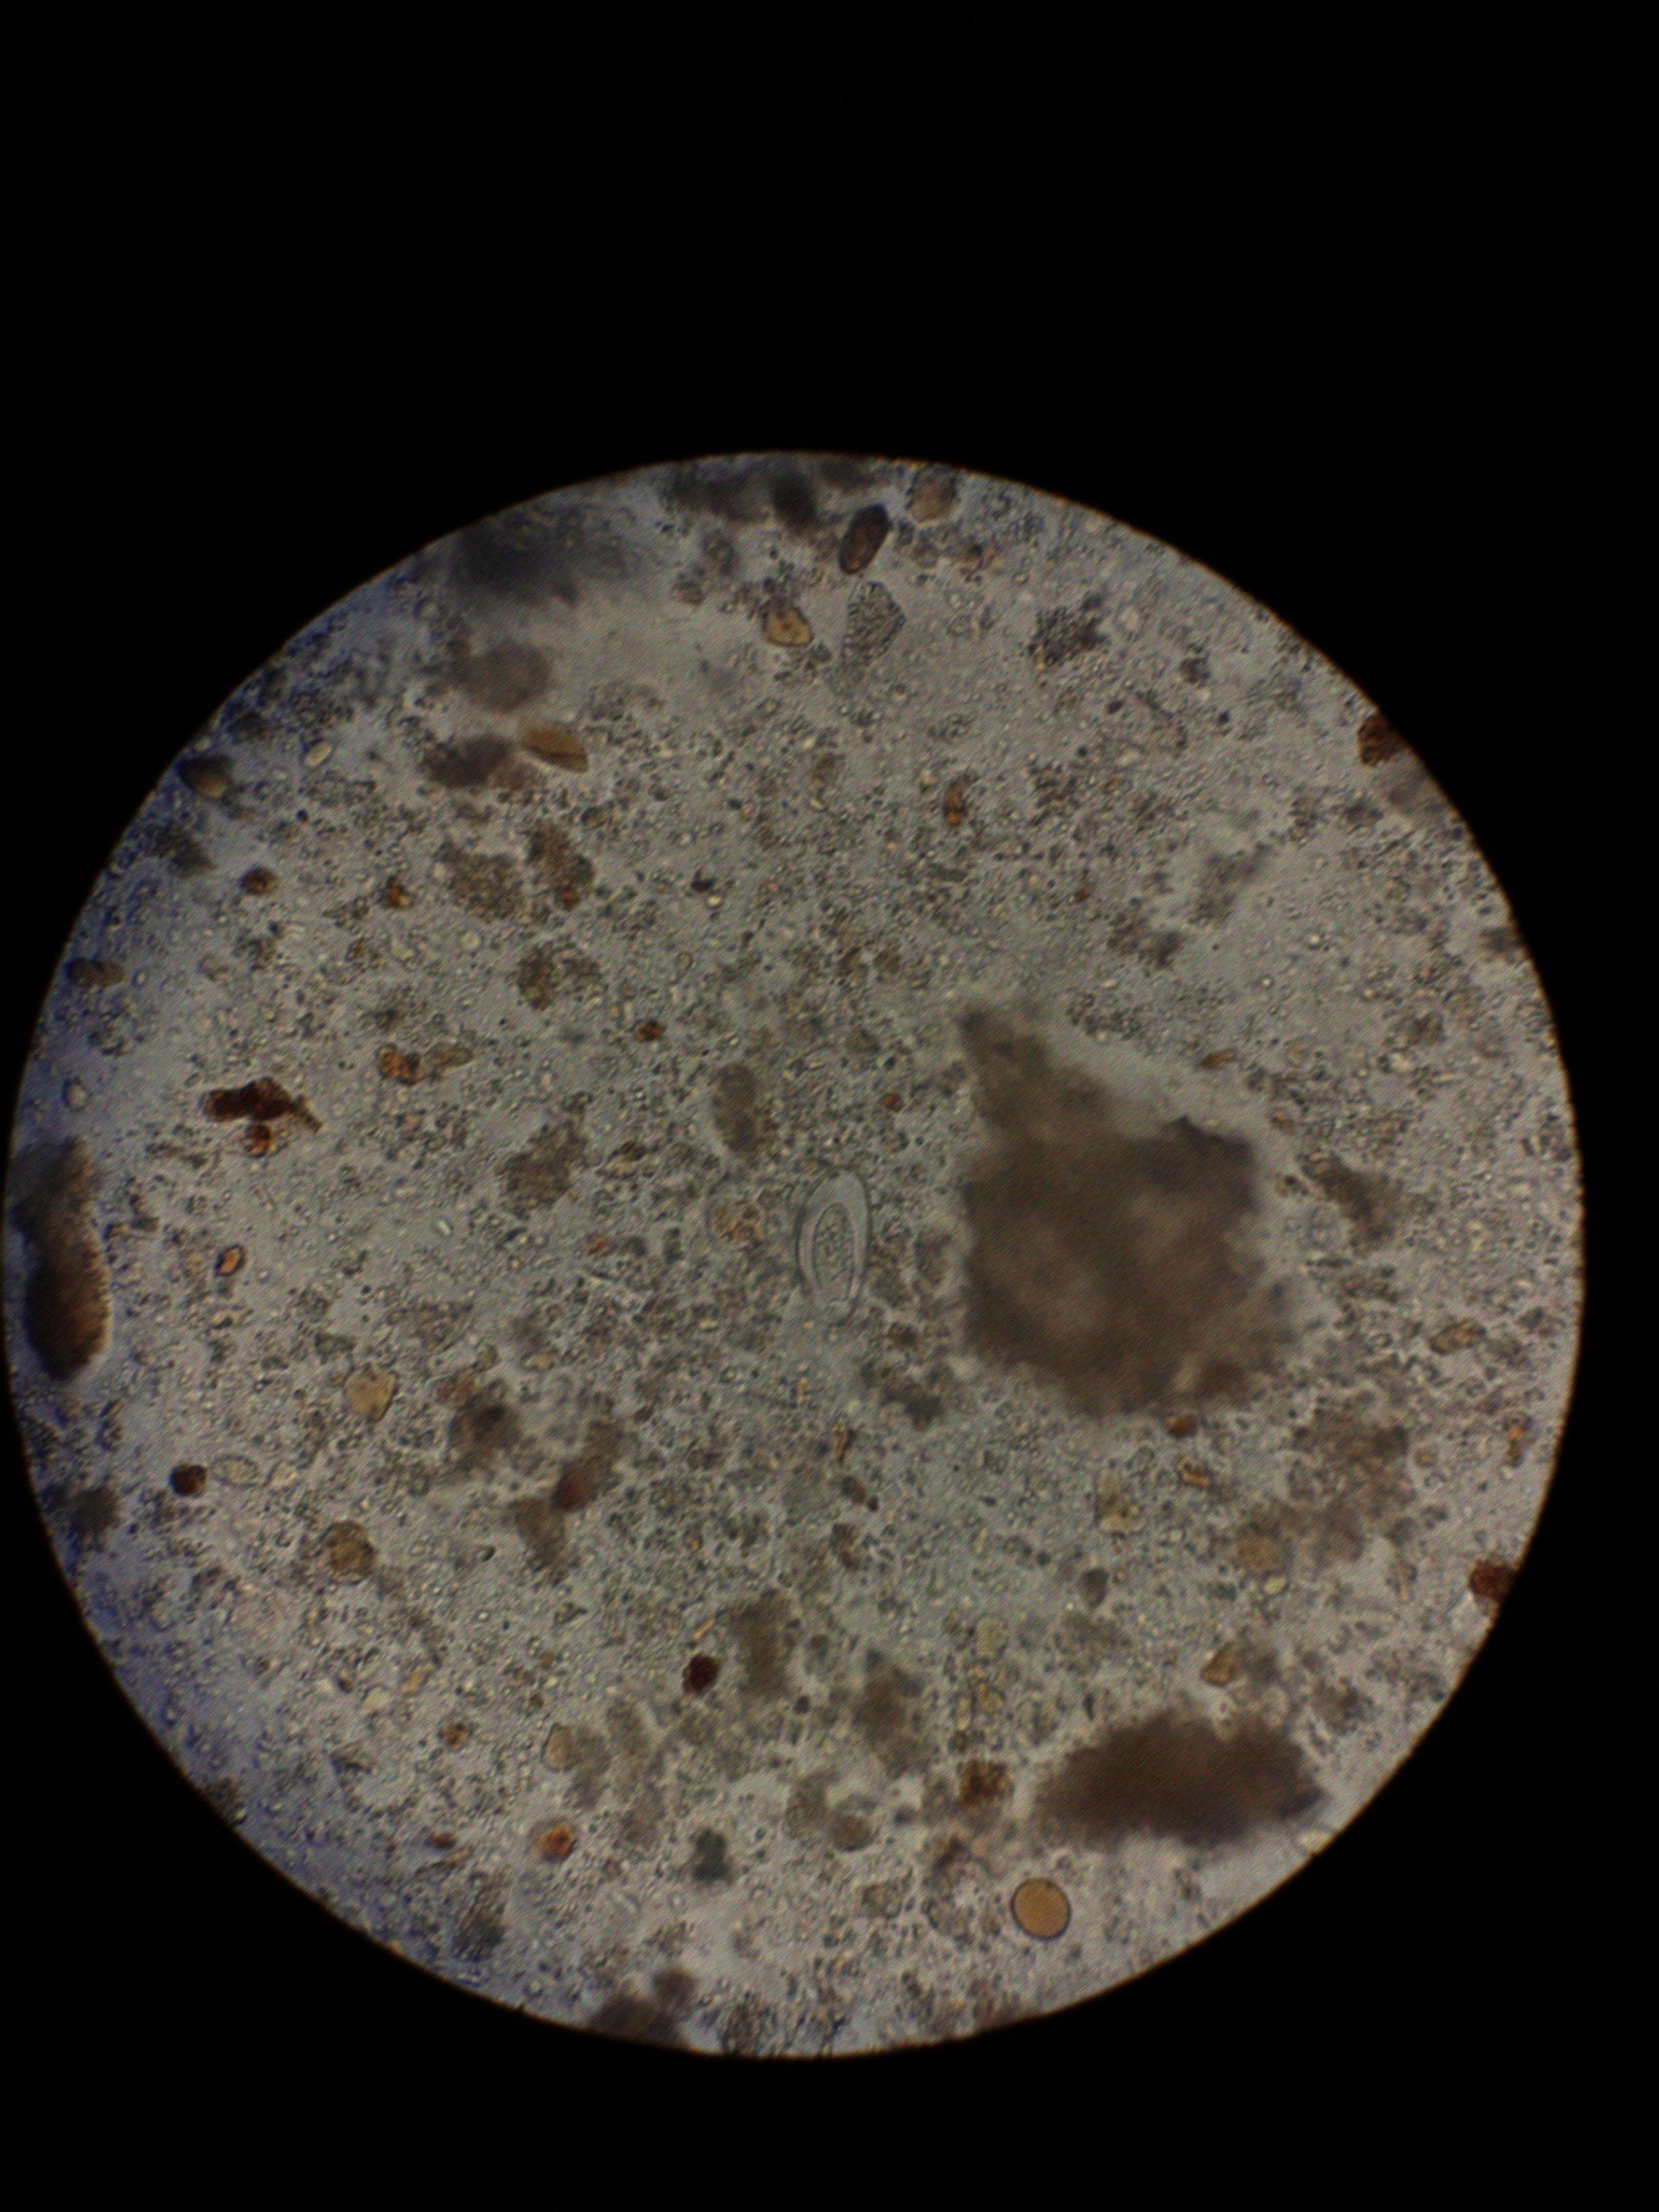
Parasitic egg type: Enterobius vermicularis